Interaction volume radius: 5 \u00c5
Interaction volume height: 45 \u00c5
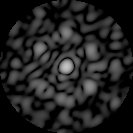
Disorder parameter: 0.721